Question: While using the ZenDesk Feedback Tab you it appears that if you have too much text in a text area the text does not wrap correctly.
Click on the "Ask Us" tab on the upper left <URL> for an example of a ZenDesk Feedback Tab implementation.
If you have customized fields with further instructions such as this, it will, unfortunately, not wrap and simply flows beyond the right boundary:

I've fiddled and tried to force it via CSS a bit to no avail. Other customizations work fine so I know that I've got the appropriate selector.
I was hopeful that someone might instruct me as whether I'm using the correct CSS setting to force it or if some other dynamic could be at play, particularly since this is only the initial text in a field and the actual word wrap works when text into the field.
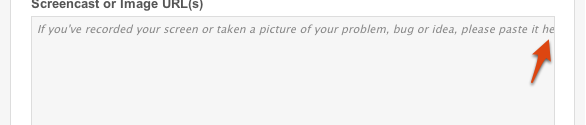
Answer: Turns out that this is a bug in WebKit based browsers. There is a fix already in Chrome as well as the WebKit nightly (for Safari). IE will not support this until version 10. It works fine in Firefox.